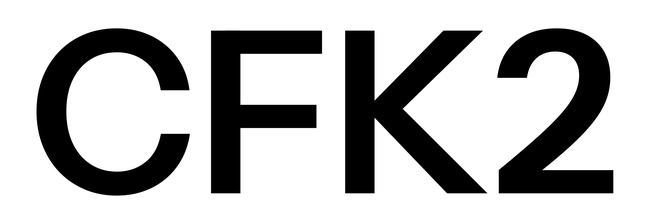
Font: InstrumentSans_SemiBold